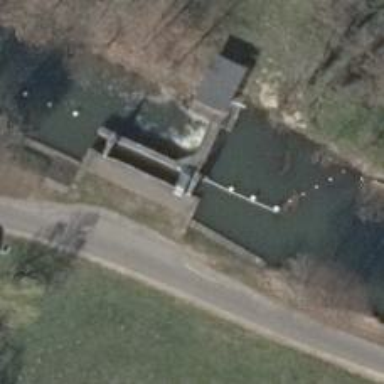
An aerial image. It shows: Lock gate along waterway.